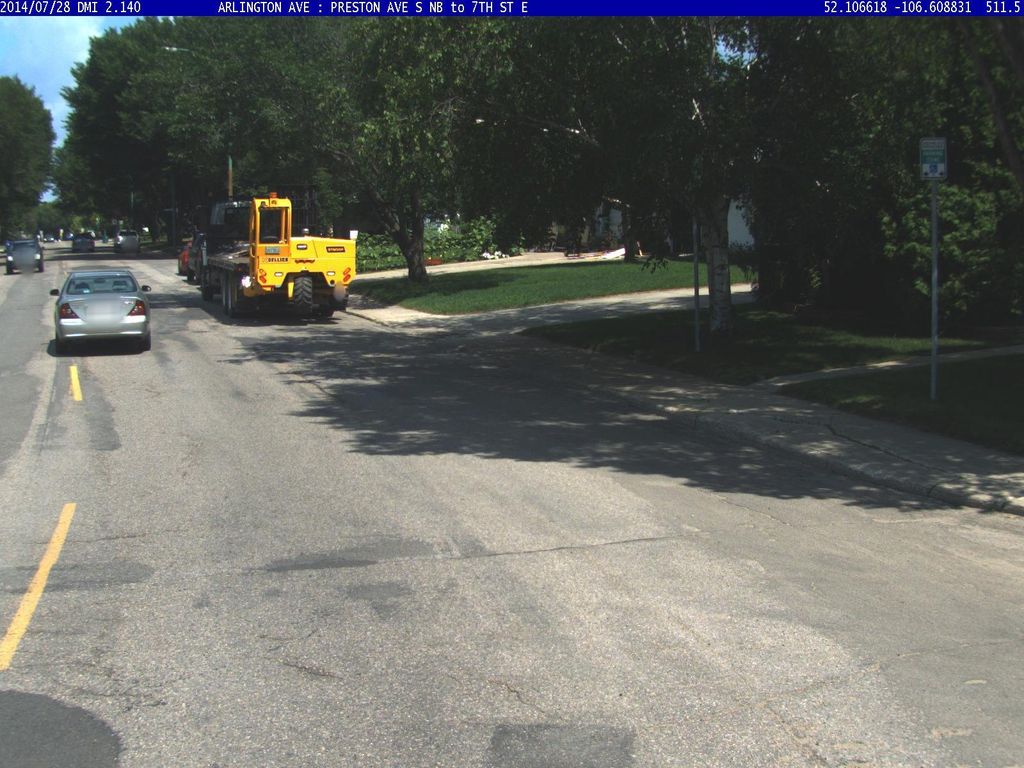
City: saskatoon